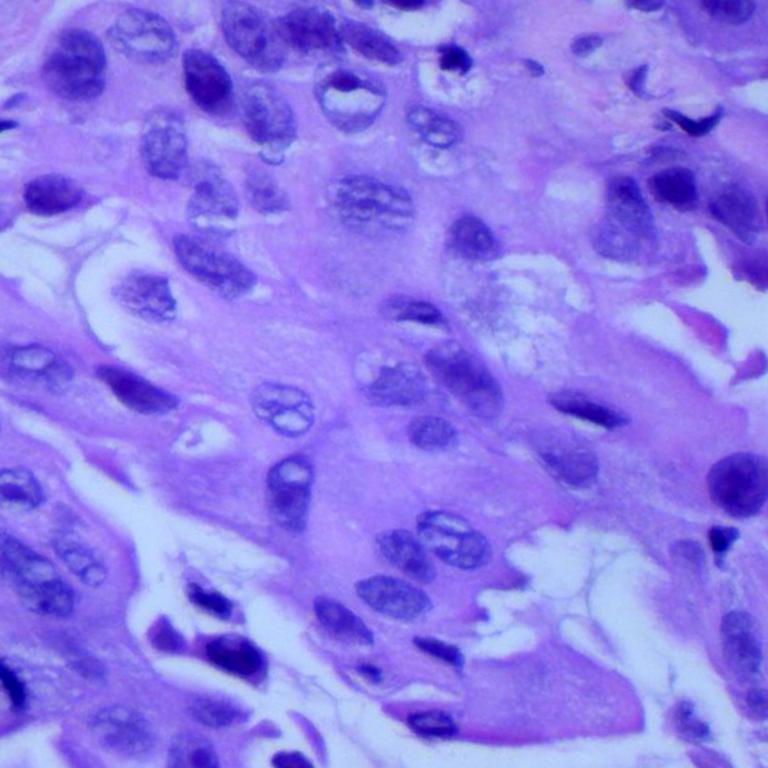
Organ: lung
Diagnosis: adenocarcinomas